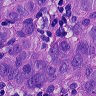
Metastatic tissue present: yes